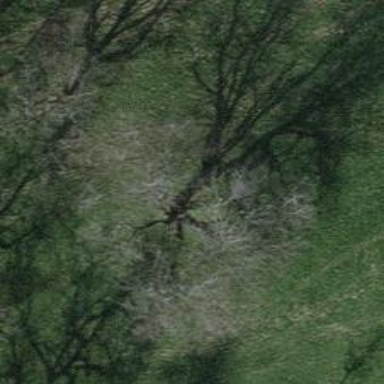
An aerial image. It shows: Beautiful tree in nature.